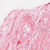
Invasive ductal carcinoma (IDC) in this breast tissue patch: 0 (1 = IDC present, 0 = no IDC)